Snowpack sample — Snodgrass Mountain, Crested Butte, Colorado (2/4/25, 12:06 PM MST)
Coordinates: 38.923, -106.968
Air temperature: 35 °F
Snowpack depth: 80 cm
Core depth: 30 cm
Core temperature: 35.6 °F
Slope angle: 14°, slope face: 78°
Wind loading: low
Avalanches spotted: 0
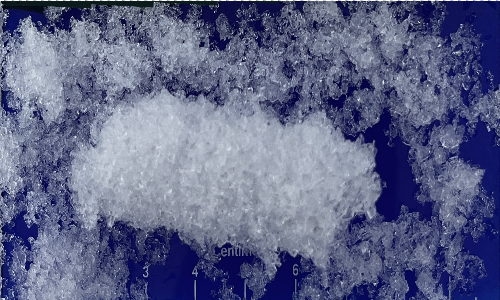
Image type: core
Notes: No avalanches nearby, unusually warm weather for the last month reported by residents, Collected 25 yards from treeline